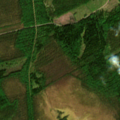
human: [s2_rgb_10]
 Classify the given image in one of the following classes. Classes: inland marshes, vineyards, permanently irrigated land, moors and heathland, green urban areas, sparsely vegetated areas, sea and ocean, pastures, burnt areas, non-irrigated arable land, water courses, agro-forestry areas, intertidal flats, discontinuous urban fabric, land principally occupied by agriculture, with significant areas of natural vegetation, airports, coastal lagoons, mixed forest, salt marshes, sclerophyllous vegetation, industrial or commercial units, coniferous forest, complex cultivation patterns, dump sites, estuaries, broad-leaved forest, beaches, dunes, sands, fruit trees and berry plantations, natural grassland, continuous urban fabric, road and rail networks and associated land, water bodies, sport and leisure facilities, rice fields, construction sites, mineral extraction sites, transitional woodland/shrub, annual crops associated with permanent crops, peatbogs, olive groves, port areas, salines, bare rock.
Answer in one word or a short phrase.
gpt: coniferous forest, mixed forest, transitional woodland/shrub, peatbogs